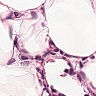
Metastatic tissue present: no